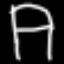
Label: chair